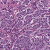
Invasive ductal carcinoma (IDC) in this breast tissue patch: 1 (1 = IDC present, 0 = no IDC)